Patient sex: F
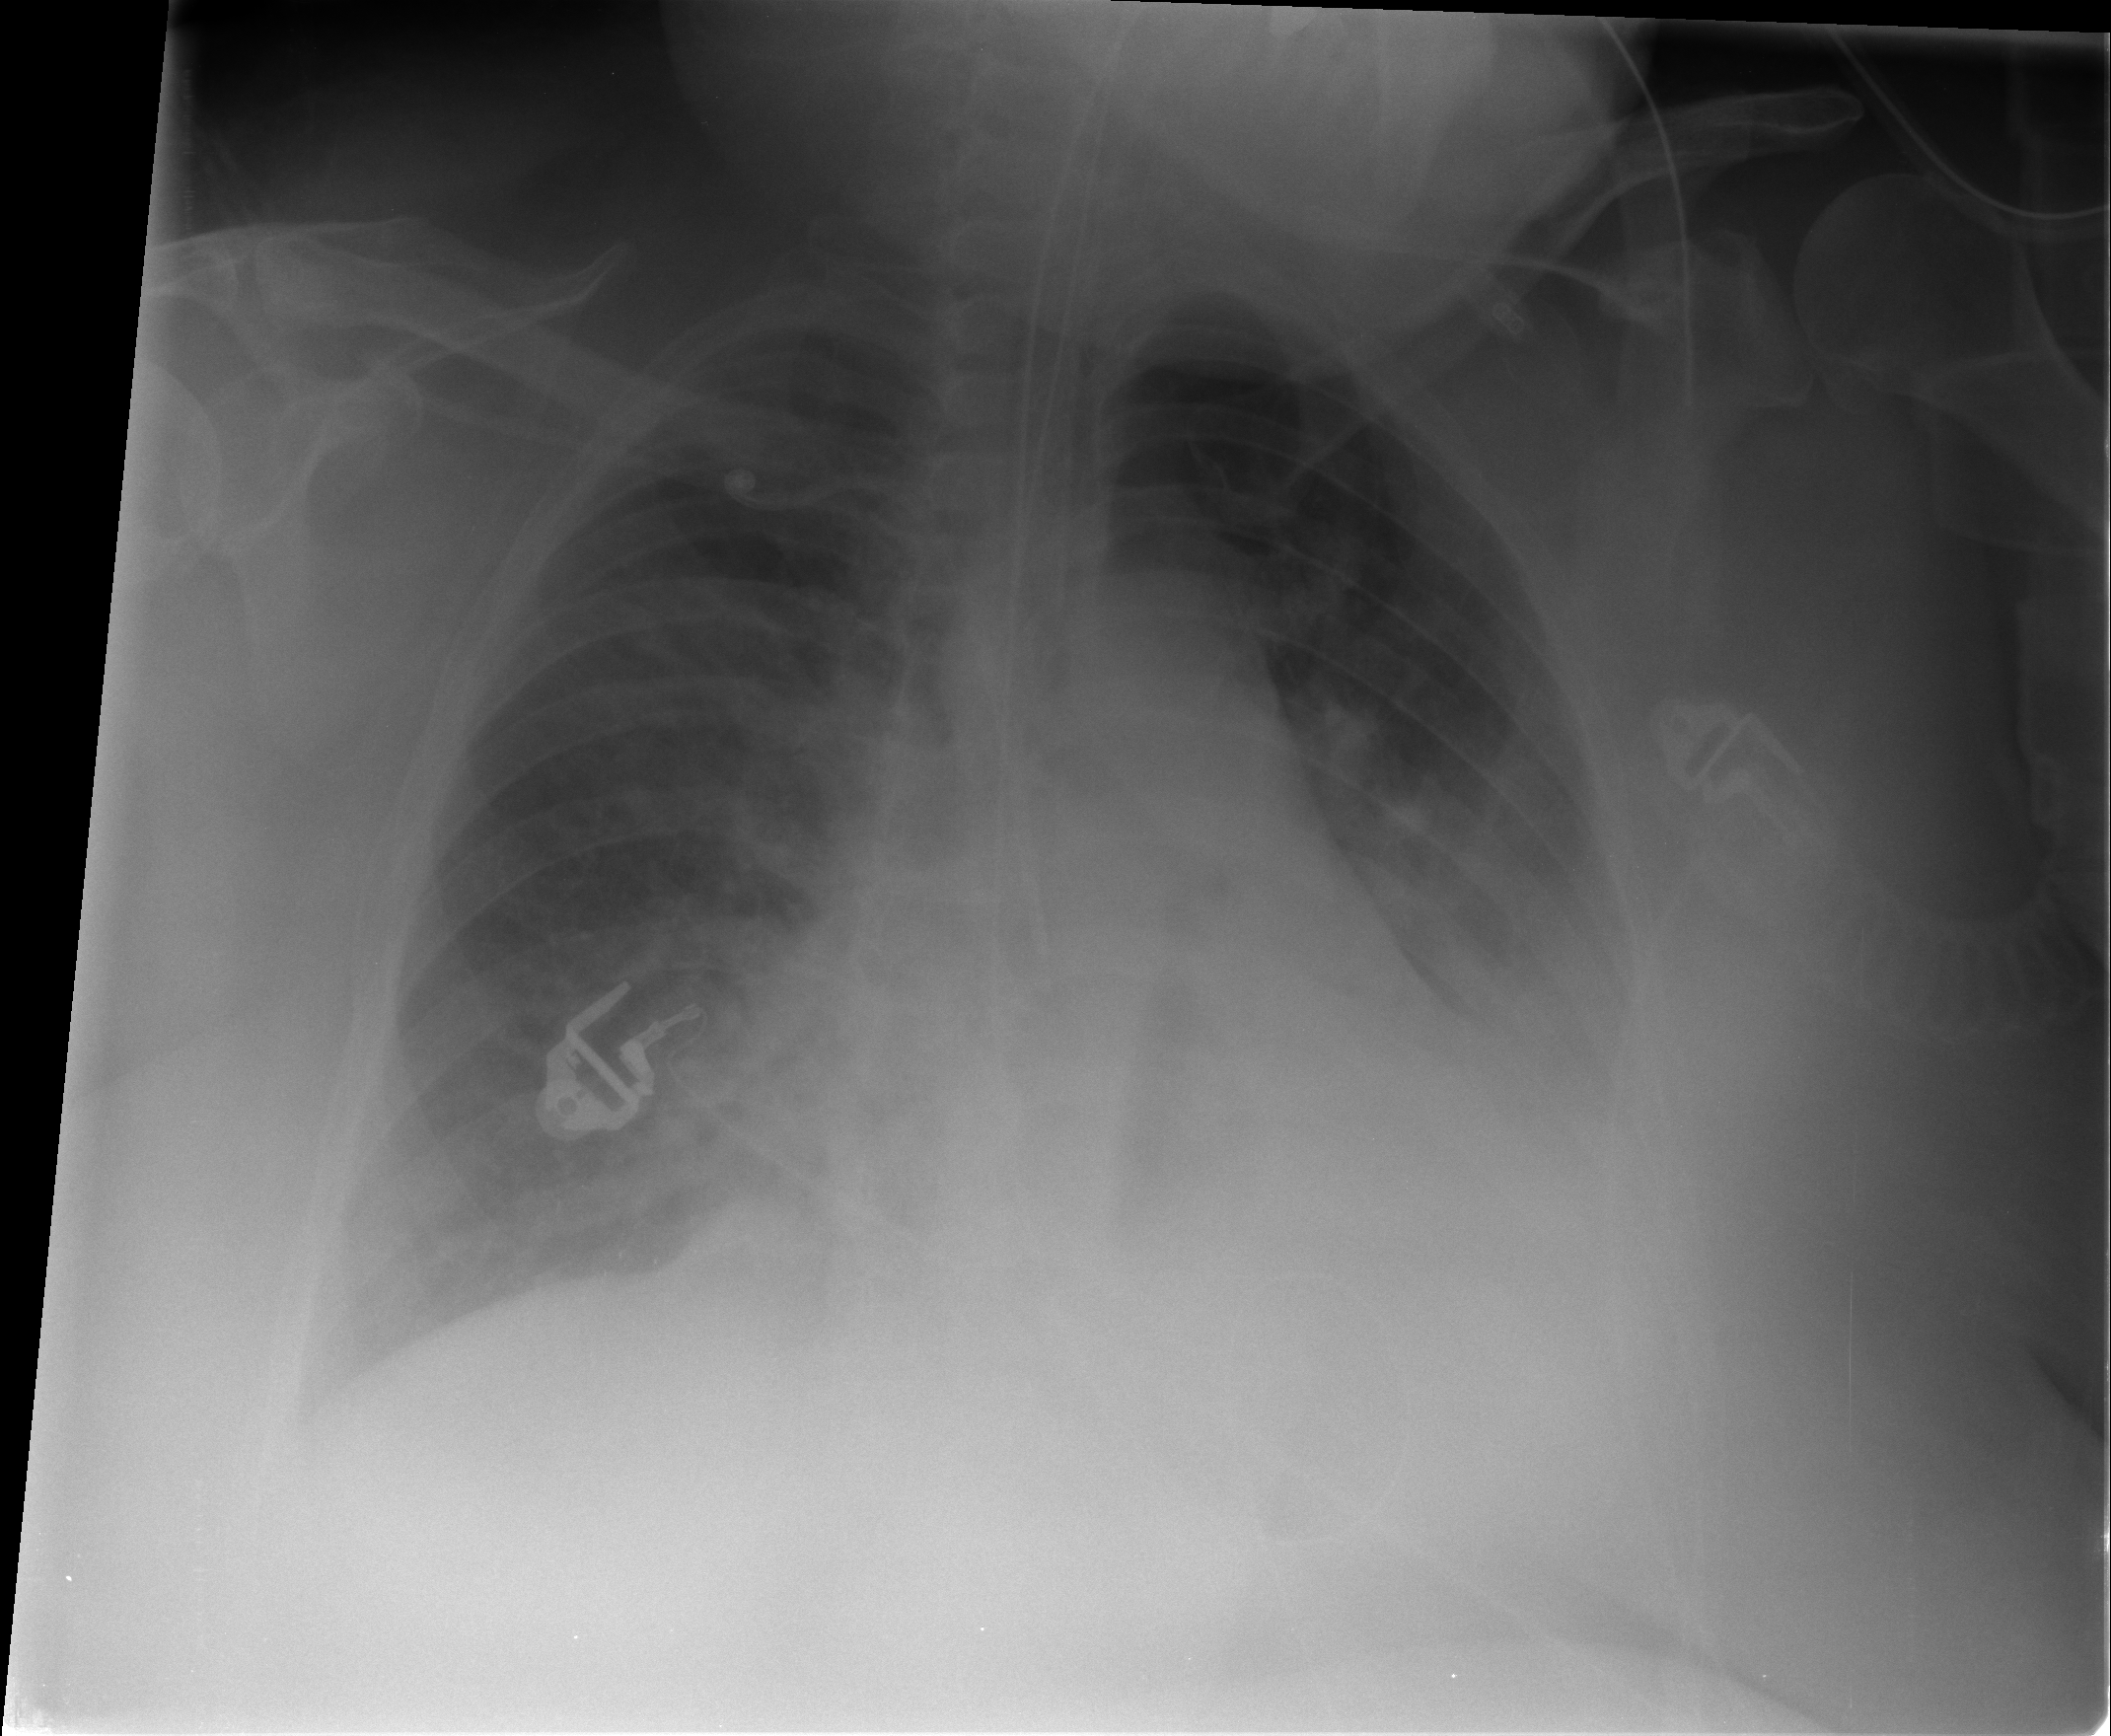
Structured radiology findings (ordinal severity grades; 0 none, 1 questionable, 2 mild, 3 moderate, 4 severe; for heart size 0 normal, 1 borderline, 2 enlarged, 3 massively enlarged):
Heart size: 0
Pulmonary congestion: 2
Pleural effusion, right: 1
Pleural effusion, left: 2
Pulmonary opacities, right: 1
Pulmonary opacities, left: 2
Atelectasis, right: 2
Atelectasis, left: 2